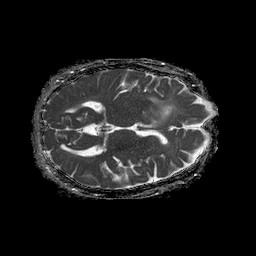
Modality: ADC
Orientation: axial
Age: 79
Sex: female
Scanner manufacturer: philips
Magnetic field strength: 1.5 T
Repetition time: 4.6 s
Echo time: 0.08941 s